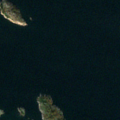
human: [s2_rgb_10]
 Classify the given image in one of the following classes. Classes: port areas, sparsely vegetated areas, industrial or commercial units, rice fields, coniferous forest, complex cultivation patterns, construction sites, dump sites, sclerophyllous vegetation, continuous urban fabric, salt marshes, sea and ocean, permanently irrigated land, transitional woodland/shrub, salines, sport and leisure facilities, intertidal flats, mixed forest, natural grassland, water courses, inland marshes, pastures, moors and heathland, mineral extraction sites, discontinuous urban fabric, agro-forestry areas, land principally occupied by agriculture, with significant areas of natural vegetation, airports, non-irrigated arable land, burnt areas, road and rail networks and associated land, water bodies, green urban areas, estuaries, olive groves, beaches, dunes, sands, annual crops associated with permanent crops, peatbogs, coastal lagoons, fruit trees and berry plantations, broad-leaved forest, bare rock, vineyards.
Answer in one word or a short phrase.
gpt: sea and ocean